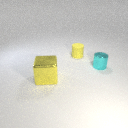
large yellow metal cube in front of small cyan metal cylinder